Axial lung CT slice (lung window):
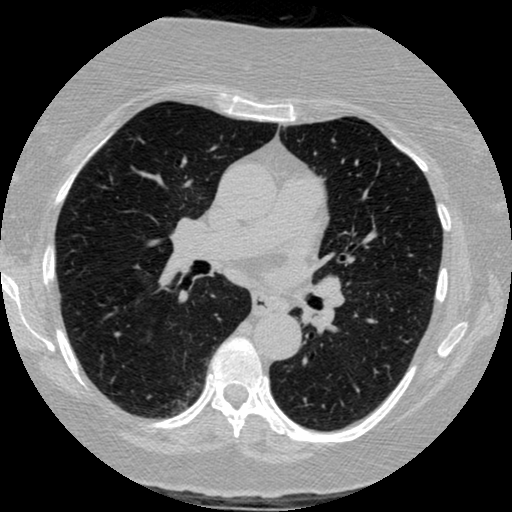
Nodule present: no